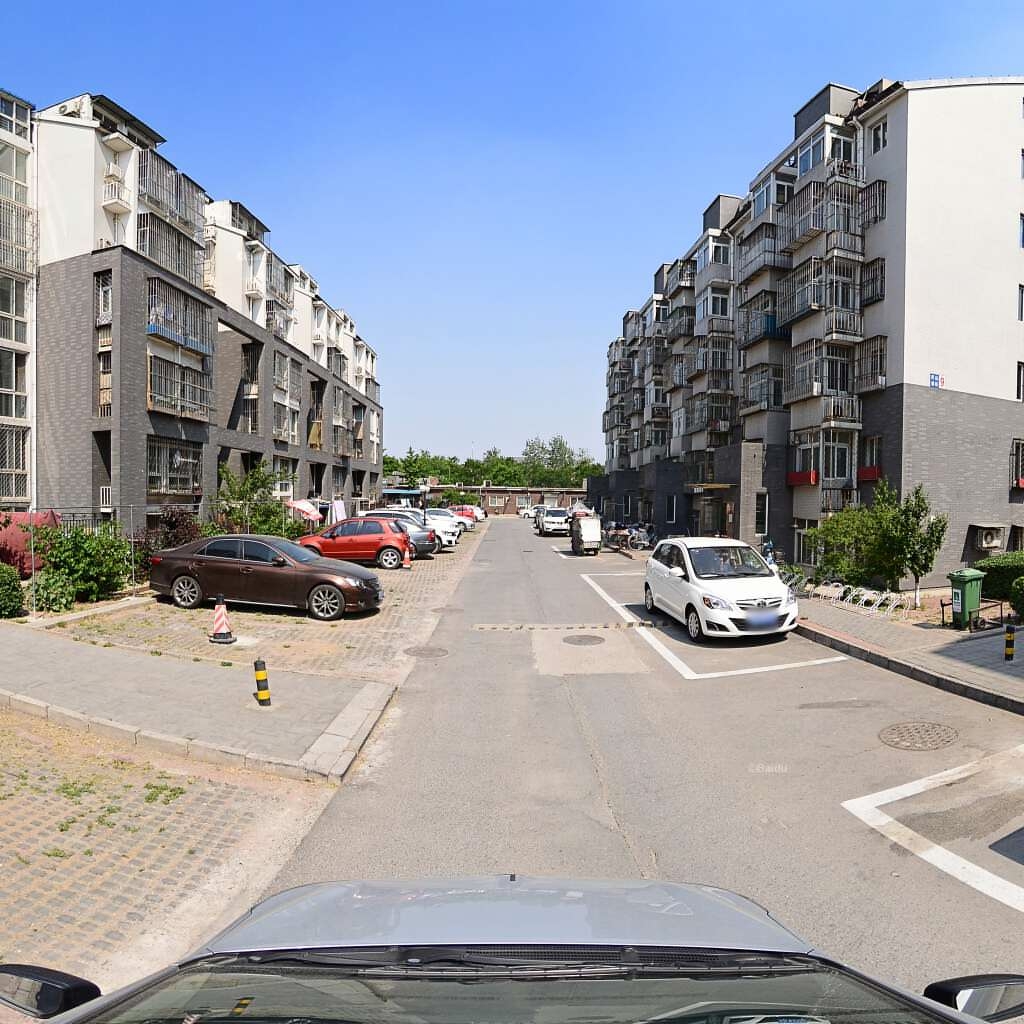
Region: Haidian
Road damage annotations: longitudinal crack, manhole cover, manhole cover, manhole cover, manhole cover, longitudinal crack, transverse crack